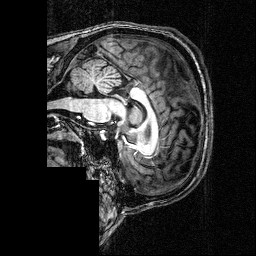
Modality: T1w
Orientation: sagittal
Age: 35
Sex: male
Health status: healthy
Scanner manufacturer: siemens
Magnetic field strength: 3 T
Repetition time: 2.5 s
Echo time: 0.00393 s